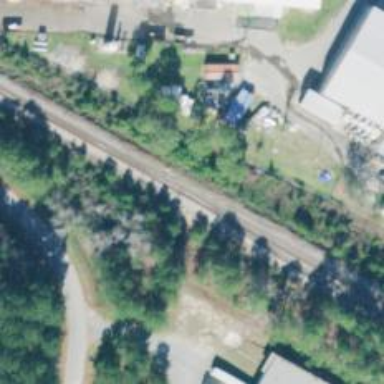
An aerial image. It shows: Railway signal.